Question: I want to compile OpenSSL libs as dynamic (shared) libs. I use and (Windows 10) and it all compiles well.
'''
perl configure debug-VC-WIN32 --prefix="C:\OpenSSL\openssl-1.0.2l\shared+\debug" no-asm
ms\do_ms
nmake -f ms
t.mak
nmake -f ms
t.mak install
'''
The problem is that 'OpenSSL' libs are static. I checked it by this command (for example):
'lib /list libeay32.lib'
Screenshot

Any ideas how to compile it as dynamic libs? Thanks.
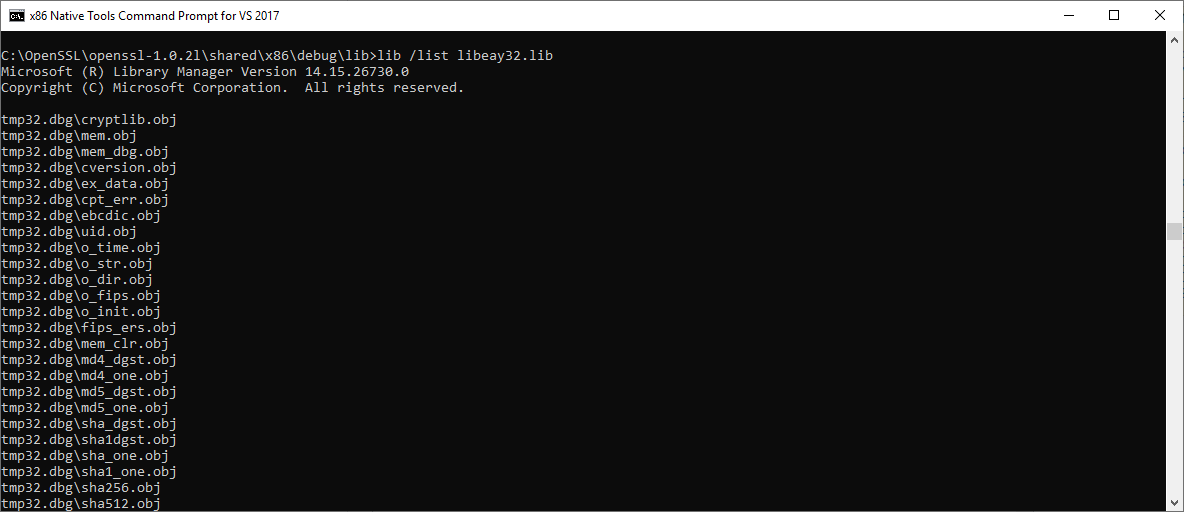
Answer: So, I fixed it by changing 'nt.mak' to 'ntdll.mak' on all commands. Now it's dynamic libs.The issue is resolved.
Image issue resolved